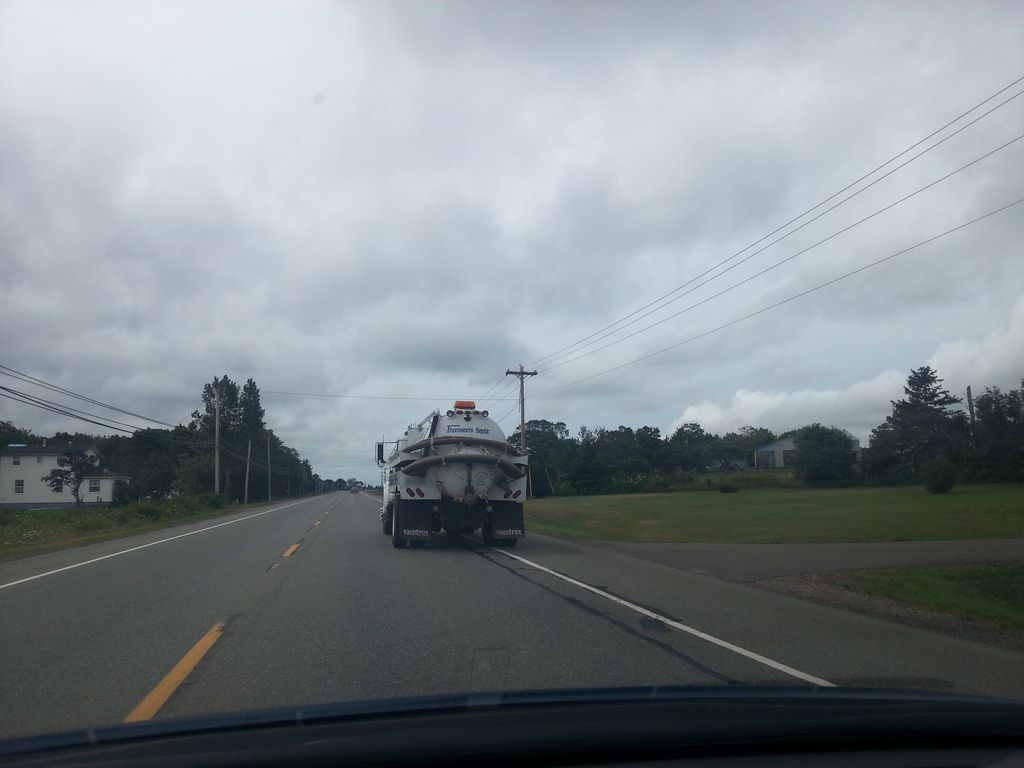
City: charlottetown